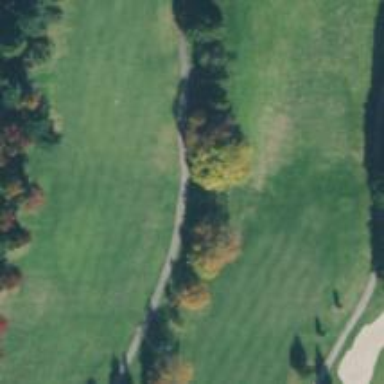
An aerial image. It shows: Path designated for golf carts.